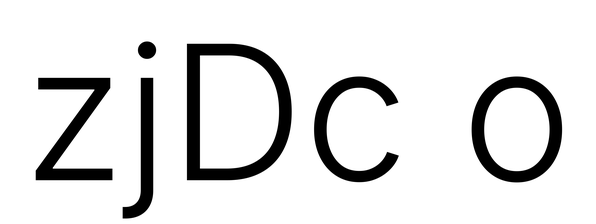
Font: Inter_Light